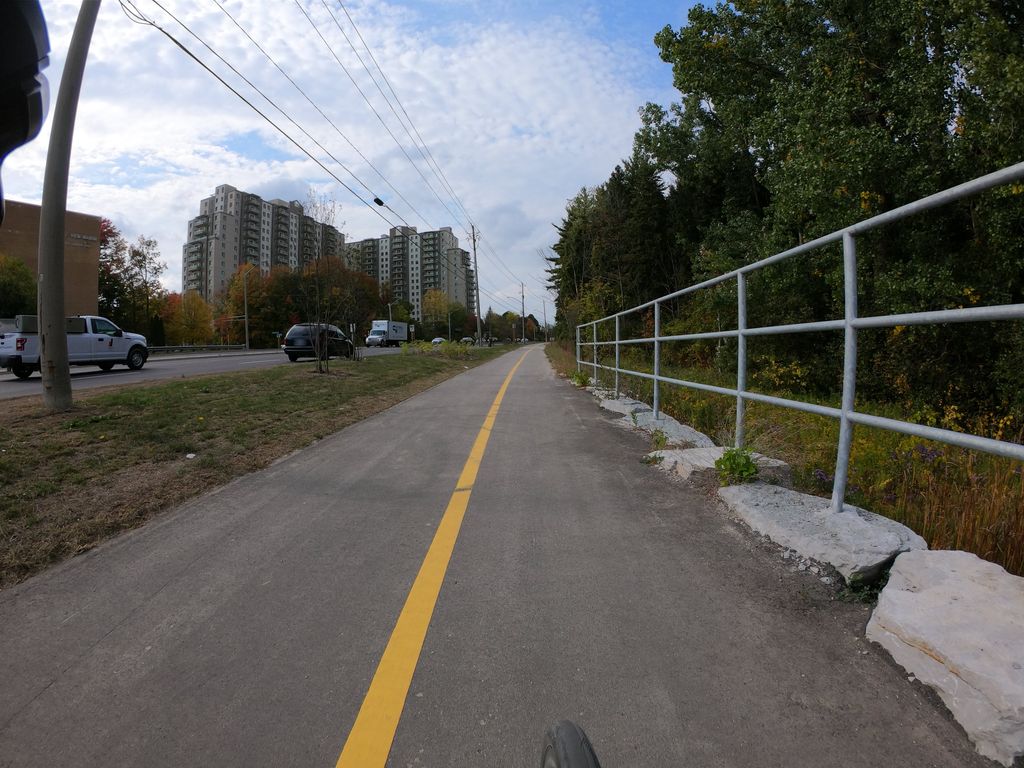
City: kitchener-waterloo